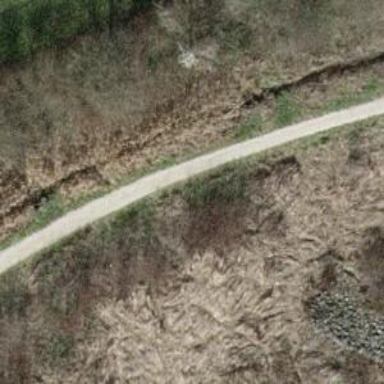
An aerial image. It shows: Footway with surface of fine gravel.